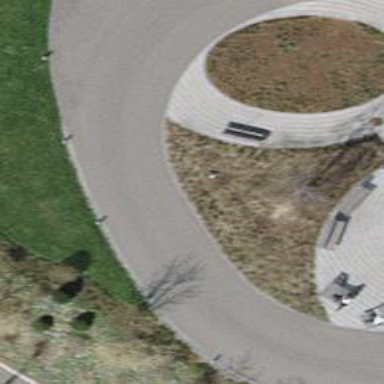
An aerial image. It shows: Brown bench in the vicinity.